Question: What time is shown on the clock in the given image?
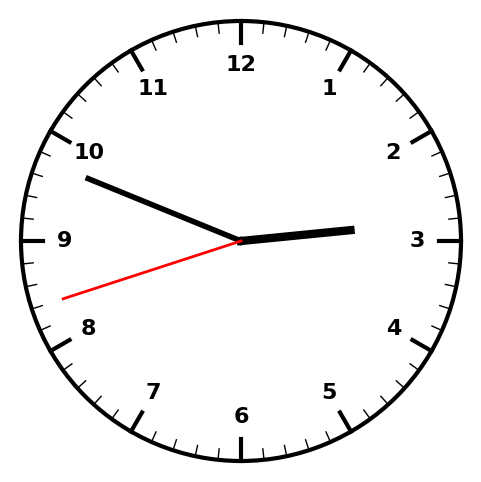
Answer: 02:48:42